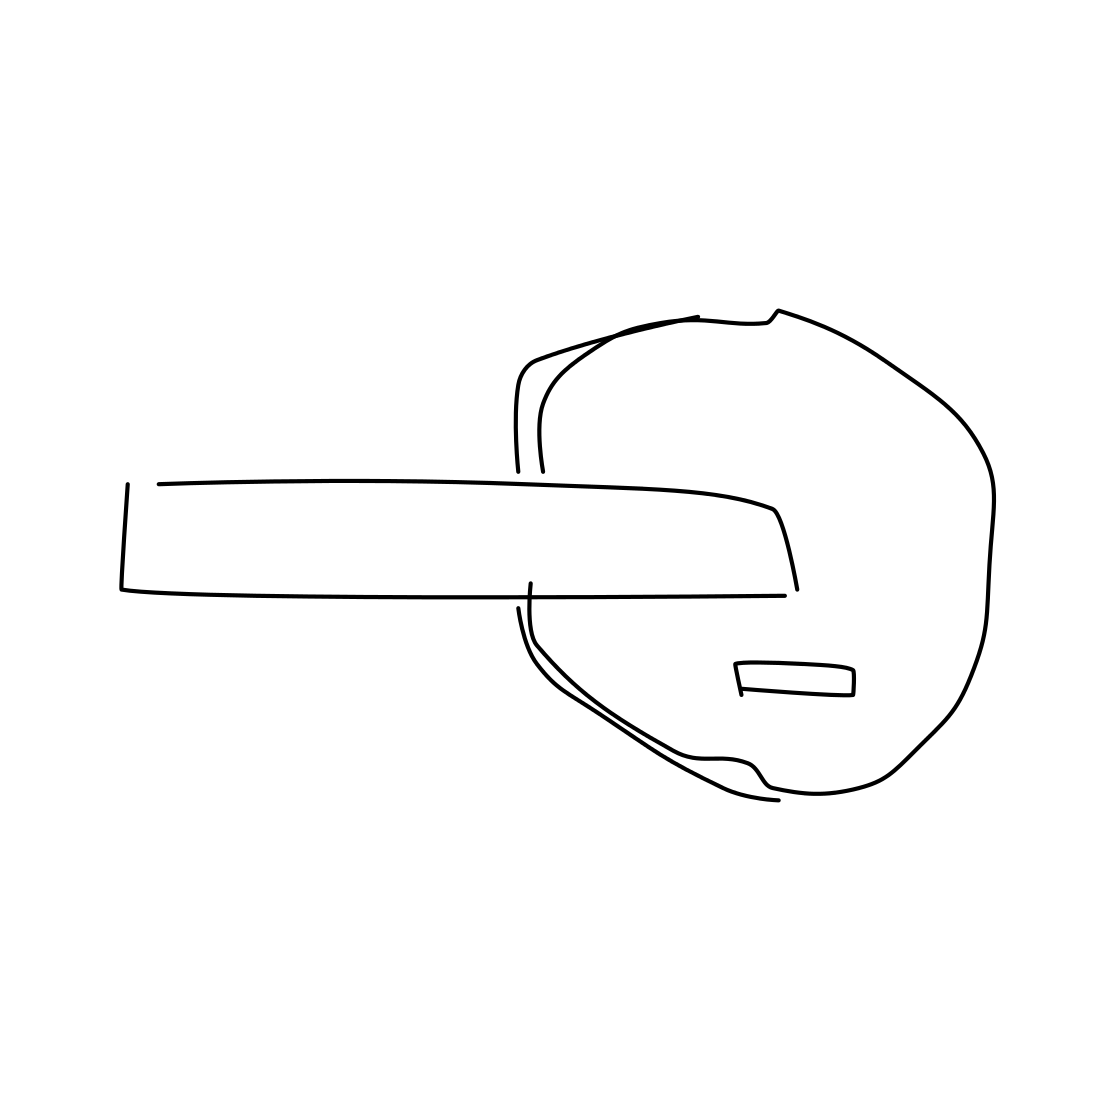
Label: door handle